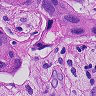
Metastatic tissue present: yes